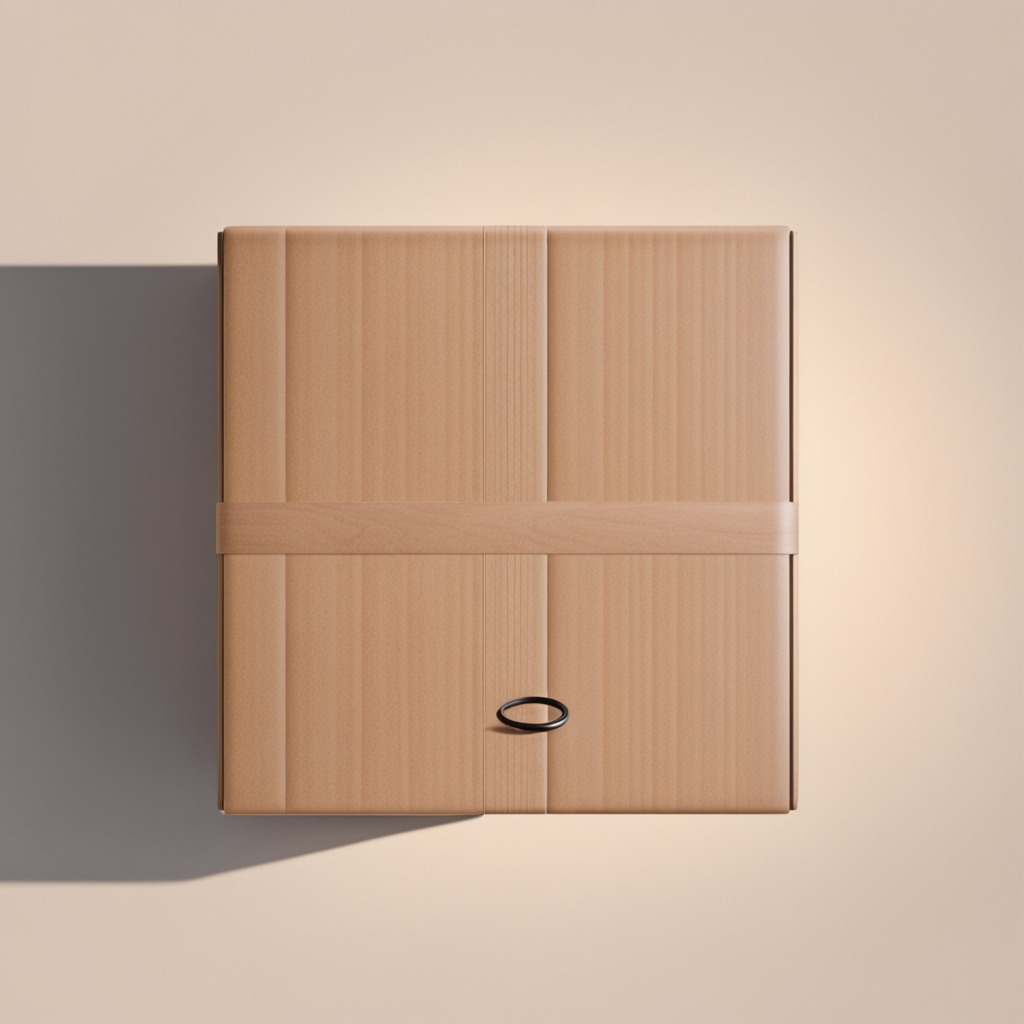
A rubber O-ring is lying on a clean dry cardboard box surface in an outdoor workshop during daytime bright natural light soft shadows slightly creased but